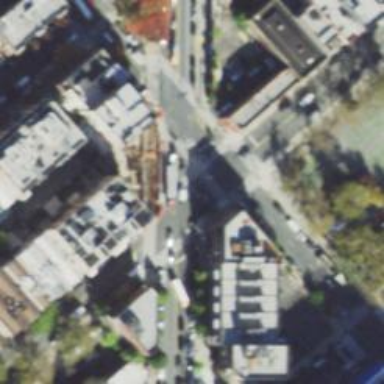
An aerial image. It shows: Footway located on traffic island.